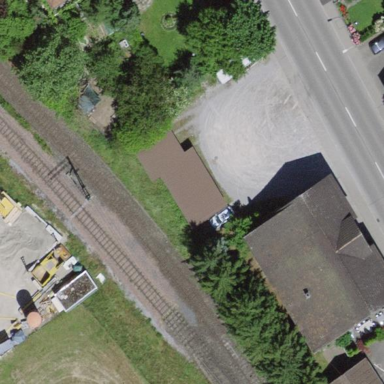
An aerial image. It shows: Garage.